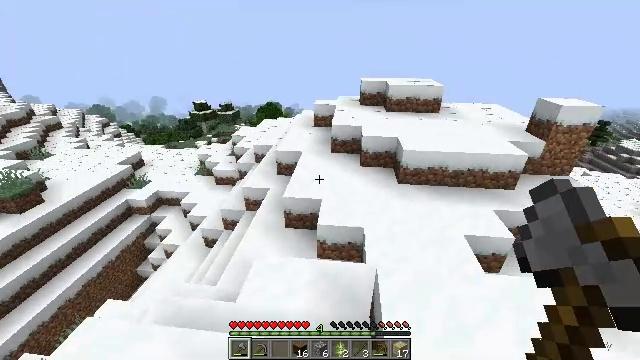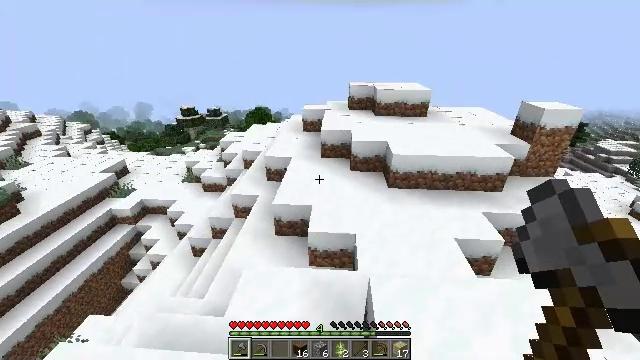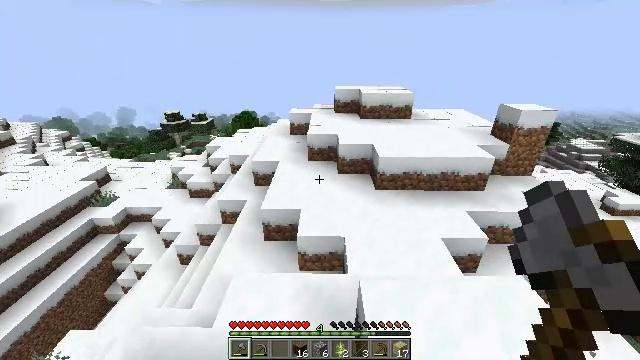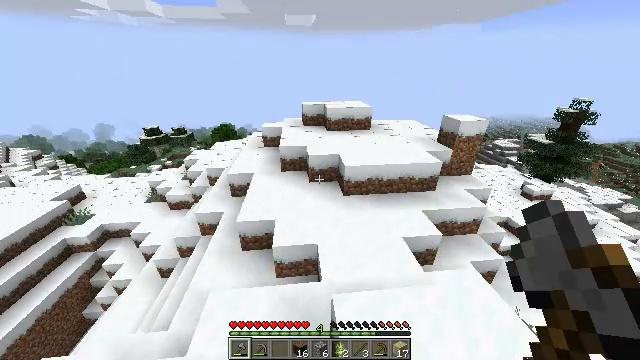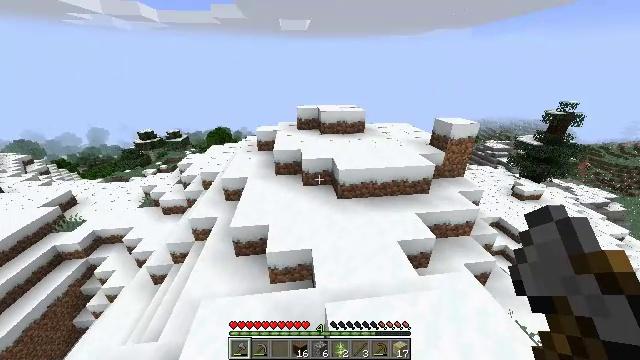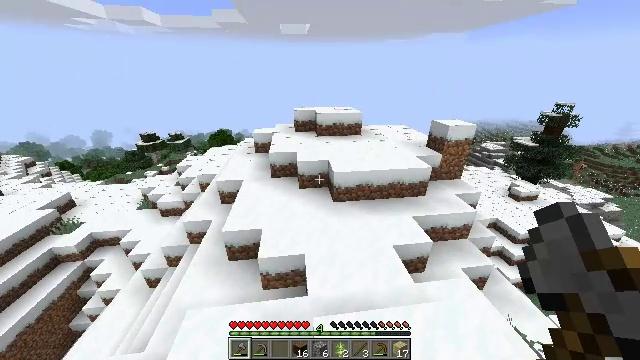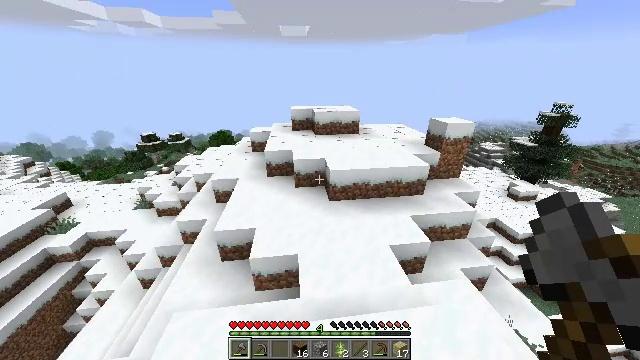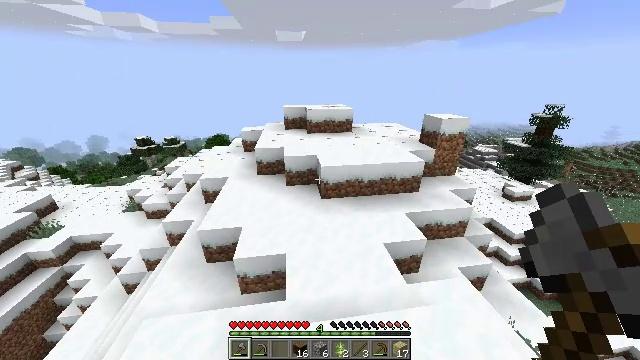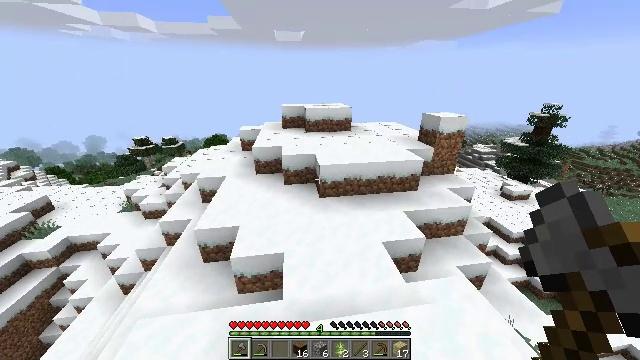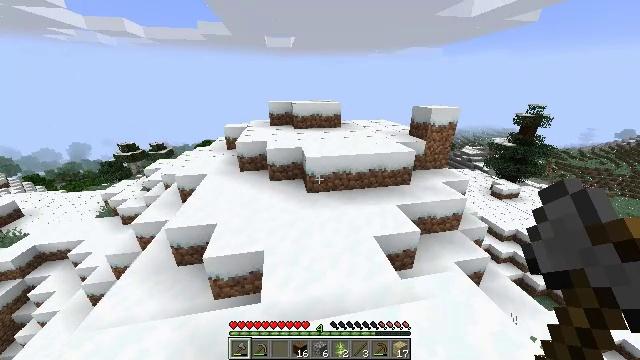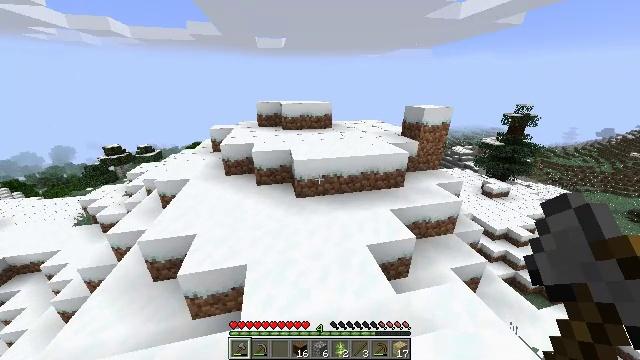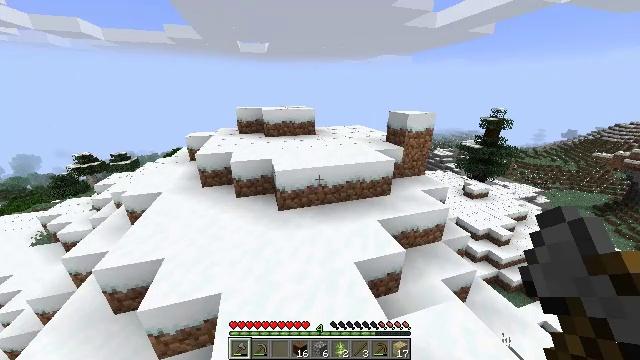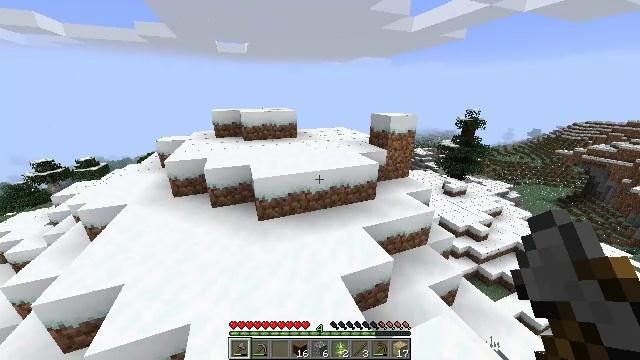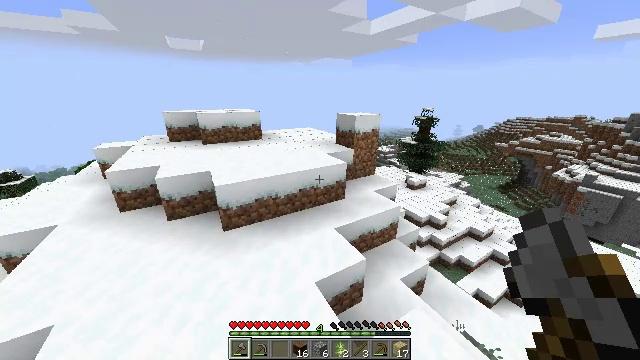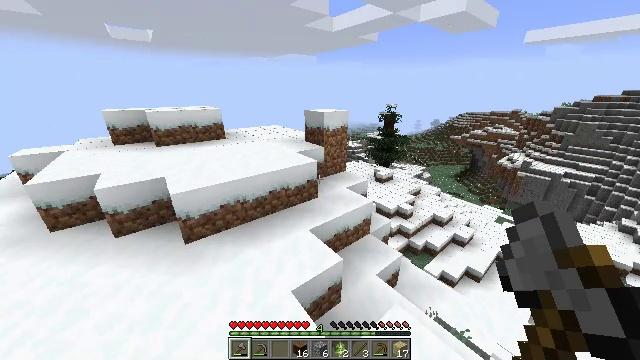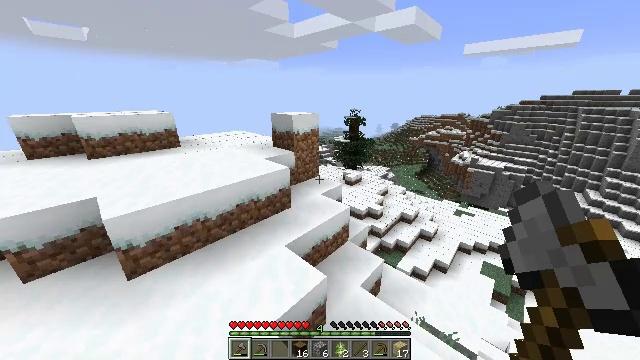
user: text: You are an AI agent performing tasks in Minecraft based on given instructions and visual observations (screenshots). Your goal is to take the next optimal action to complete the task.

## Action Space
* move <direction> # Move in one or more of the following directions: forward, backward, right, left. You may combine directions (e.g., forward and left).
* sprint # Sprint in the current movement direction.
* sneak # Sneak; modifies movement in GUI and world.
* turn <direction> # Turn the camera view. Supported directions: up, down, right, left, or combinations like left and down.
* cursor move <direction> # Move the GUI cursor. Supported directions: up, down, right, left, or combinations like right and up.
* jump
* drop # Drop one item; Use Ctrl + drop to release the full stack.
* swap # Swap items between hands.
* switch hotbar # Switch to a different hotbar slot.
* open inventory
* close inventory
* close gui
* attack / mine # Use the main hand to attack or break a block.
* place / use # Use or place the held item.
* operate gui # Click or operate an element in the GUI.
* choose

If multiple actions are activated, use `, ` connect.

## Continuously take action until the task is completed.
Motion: motion action
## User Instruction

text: Collect the poppy by clicking on it.
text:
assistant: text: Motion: move forward, sprint, turn right
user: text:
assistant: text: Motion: move forward, sprint, turn right
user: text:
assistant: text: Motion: move forward and move right, sprint, turn right
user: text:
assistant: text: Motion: move forward and move right, sprint, turn right
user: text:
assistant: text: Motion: move forward and move right, sprint
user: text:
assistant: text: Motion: move forward and move right, sprint
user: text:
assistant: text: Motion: move forward and move right, sprint
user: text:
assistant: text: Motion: move forward, sprint
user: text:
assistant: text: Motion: move forward, sprint, turn right and up
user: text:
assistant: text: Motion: move forward, sprint, turn right
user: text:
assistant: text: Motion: move forward, sprint, turn right and up
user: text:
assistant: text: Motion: move forward, sprint, turn right
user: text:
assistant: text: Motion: move forward, sprint, turn right
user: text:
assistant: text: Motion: move forward, sprint, turn right
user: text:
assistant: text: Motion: move forward and move left, sprint, turn right and up
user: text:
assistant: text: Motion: move forward and move left, sprint, turn right
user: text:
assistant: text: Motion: move forward and move left, sprint
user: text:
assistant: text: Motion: move forward and move left, sprint
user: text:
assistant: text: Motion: move forward and move left, sprint
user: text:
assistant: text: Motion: move forward and move left, sprint
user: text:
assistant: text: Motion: move forward and move left, sprint
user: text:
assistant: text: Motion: move forward and move left, sprint, turn left
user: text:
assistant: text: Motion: move forward, sprint, turn left and up
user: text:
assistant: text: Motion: move forward, turn left and up
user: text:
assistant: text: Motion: move forward, turn left
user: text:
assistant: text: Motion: move forward, turn left, jump
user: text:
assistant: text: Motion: move forward, turn left, jump
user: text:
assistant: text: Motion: move forward, turn left, jump
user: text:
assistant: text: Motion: move forward, turn left
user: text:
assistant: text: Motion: move forward